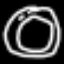
Label: donut